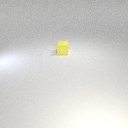
small yellow rubber cube